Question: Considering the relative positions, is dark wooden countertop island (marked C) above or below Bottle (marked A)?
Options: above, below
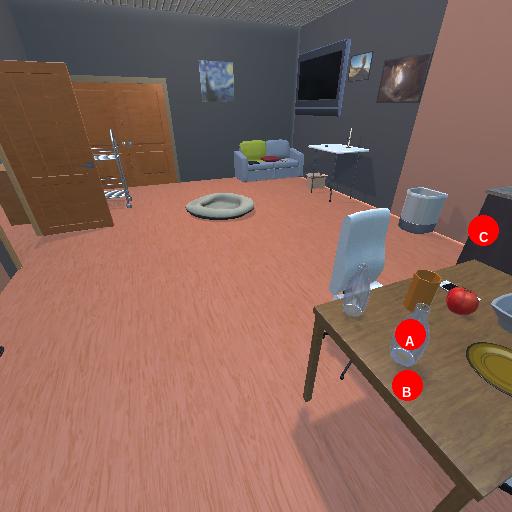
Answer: above